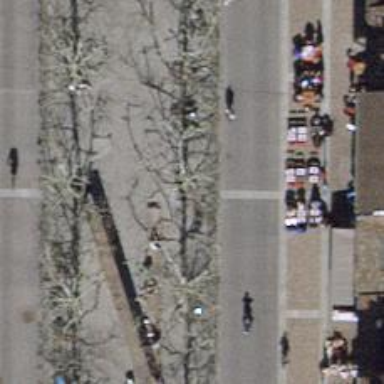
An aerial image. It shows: Tree-lined avenue.